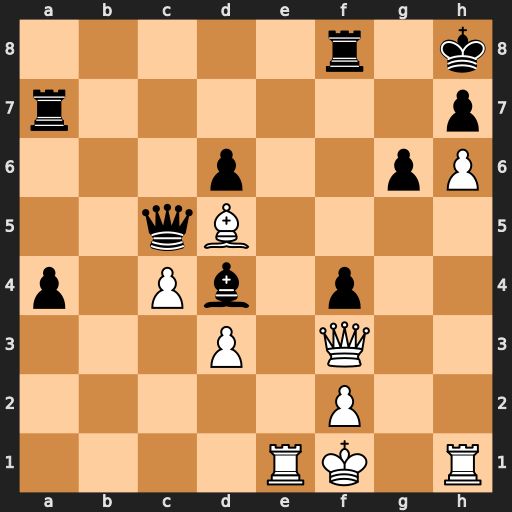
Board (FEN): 5r1k/r6p/3p2pP/2qB4/p1Pb1p2/3P1Q2/5P2/4RK1R
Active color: w
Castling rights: -
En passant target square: -
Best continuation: Qxf4 Raa8 Bxa8